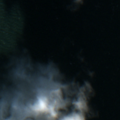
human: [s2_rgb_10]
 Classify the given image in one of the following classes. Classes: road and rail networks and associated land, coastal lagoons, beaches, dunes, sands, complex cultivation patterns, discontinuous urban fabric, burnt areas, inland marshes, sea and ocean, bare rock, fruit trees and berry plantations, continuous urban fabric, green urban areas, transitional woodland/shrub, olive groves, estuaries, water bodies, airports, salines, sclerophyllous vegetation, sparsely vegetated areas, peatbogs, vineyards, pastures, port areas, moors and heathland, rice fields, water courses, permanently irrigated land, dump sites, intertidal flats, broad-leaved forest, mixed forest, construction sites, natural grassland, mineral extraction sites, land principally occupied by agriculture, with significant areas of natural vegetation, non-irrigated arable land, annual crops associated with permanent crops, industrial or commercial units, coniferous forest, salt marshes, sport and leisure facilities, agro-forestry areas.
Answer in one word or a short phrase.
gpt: sea and ocean